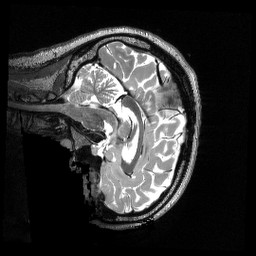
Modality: T2w
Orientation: sagittal
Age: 20
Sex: female
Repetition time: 3.2 s
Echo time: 0.563 s